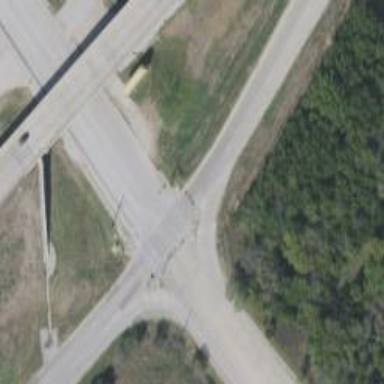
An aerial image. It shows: Secondary link road.